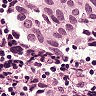
Metastatic tissue present: yes